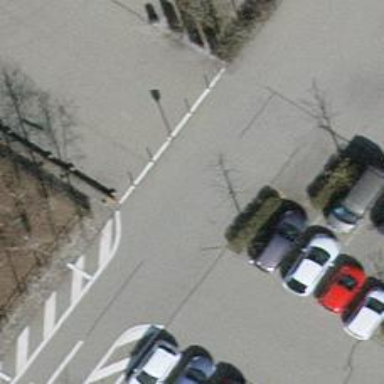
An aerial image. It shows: Assembly point for emergencies.